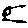
Label: bird